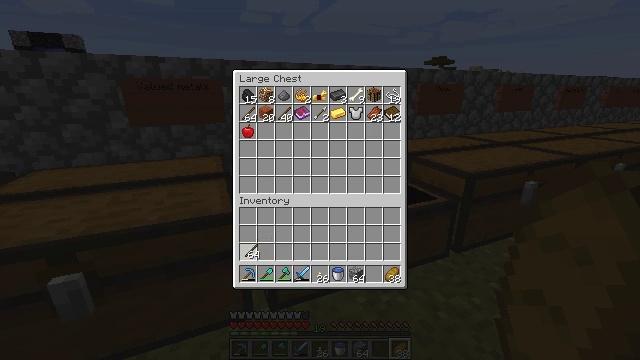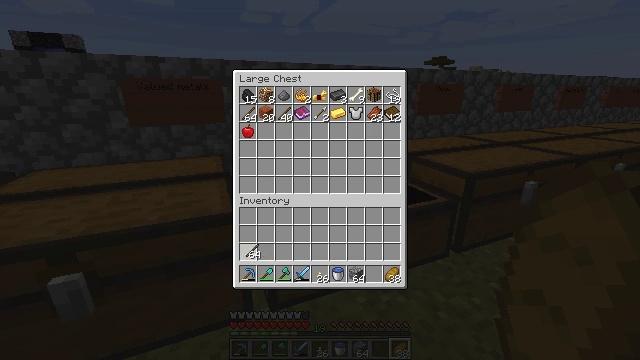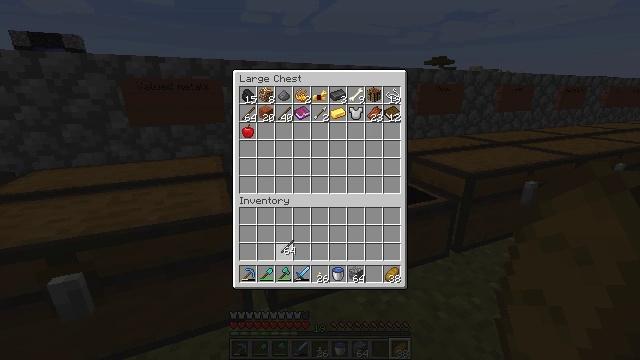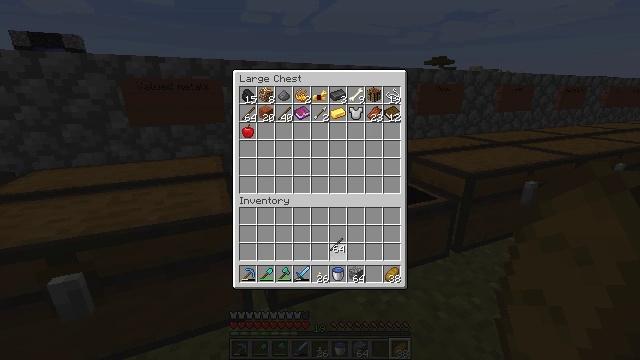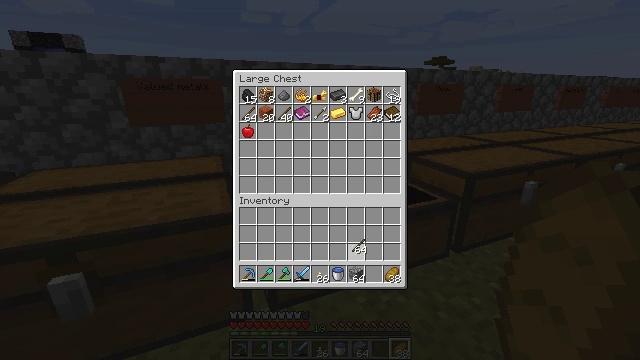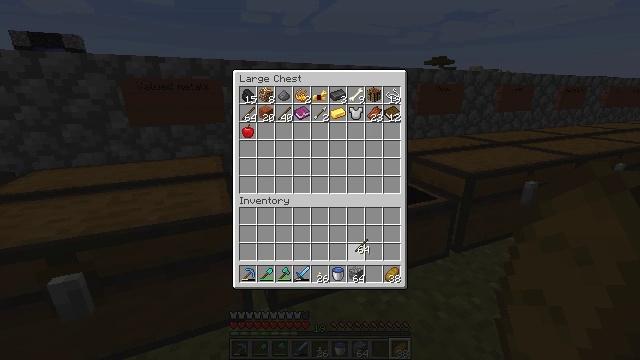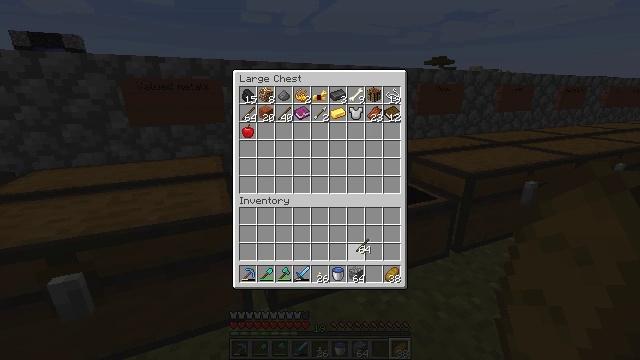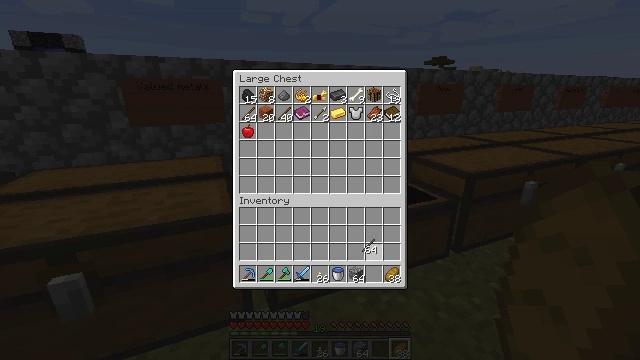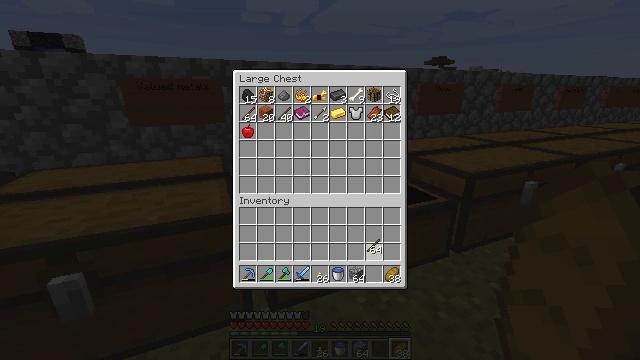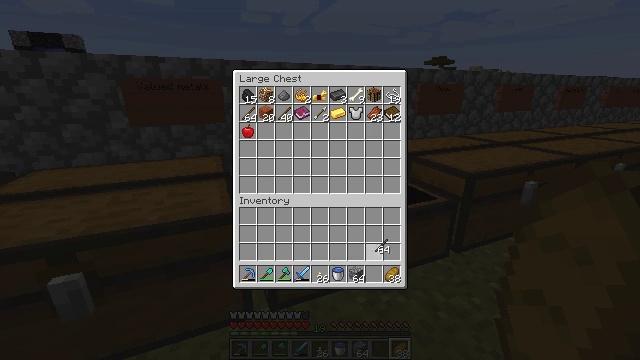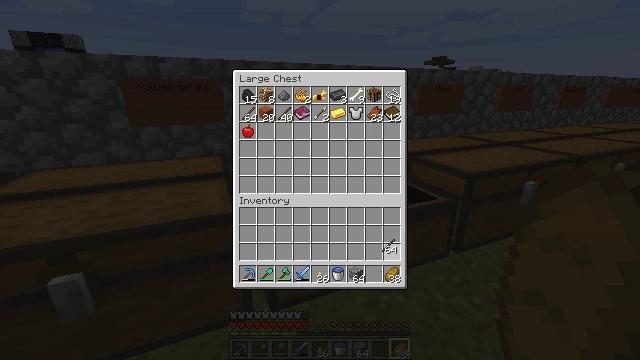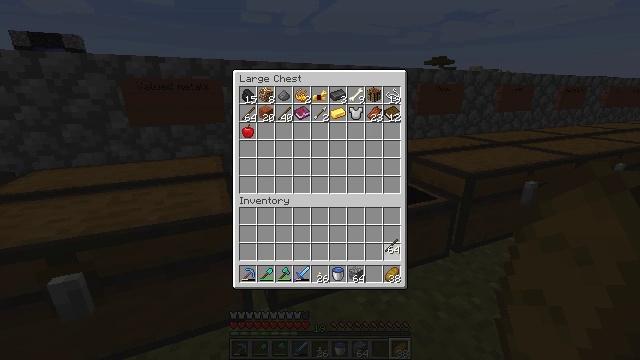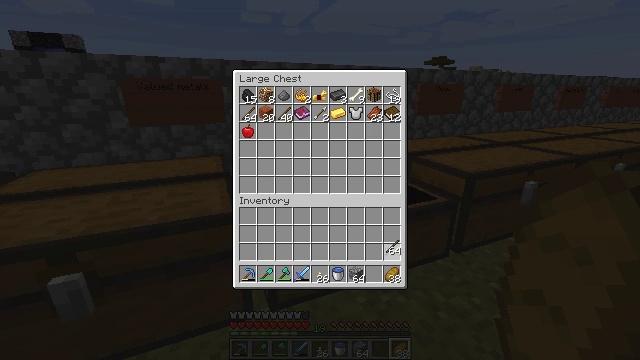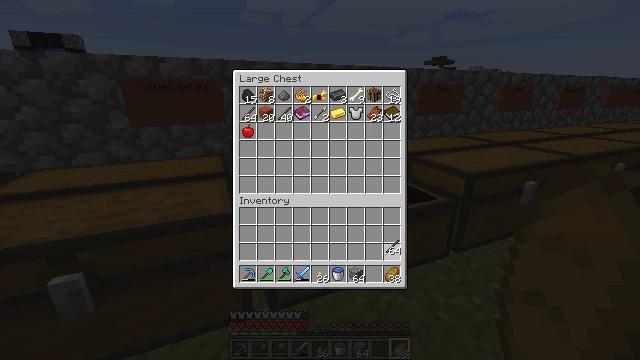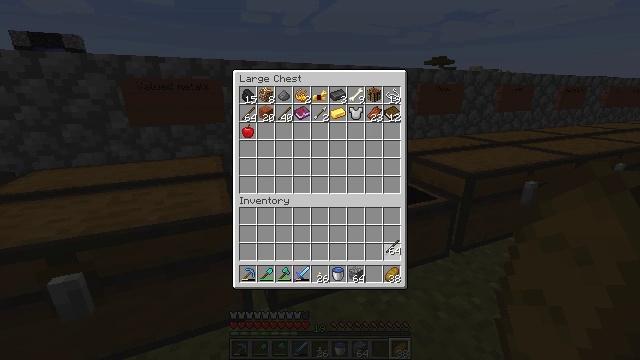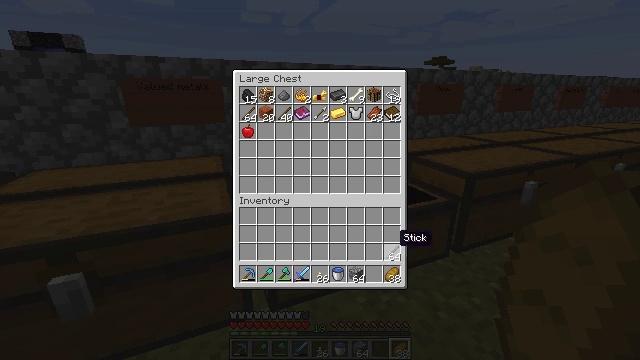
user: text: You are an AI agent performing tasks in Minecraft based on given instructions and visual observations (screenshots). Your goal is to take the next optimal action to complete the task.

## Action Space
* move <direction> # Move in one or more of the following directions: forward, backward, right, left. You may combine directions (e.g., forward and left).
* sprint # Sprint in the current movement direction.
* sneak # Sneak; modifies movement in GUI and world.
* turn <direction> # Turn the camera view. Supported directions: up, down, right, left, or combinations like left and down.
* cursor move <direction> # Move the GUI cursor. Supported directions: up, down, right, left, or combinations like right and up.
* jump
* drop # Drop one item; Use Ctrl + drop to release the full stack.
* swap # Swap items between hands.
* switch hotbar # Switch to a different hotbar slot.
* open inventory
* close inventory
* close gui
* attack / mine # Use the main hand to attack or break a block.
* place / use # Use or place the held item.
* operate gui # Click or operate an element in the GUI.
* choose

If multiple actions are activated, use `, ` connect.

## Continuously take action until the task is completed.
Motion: motion action
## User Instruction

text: Break the mature wheat plants.
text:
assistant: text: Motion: operate gui
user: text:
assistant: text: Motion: cursor move right, operate gui
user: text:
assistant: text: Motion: cursor move right
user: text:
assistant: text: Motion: cursor move right
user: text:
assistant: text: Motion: no_op
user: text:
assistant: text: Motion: no_op
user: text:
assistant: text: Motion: no_op
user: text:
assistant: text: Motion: no_op
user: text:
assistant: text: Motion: cursor move right
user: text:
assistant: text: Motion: cursor move right
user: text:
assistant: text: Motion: no_op
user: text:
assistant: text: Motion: operate gui
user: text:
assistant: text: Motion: operate gui
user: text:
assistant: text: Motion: operate gui
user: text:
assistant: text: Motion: no_op
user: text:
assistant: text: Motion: no_op
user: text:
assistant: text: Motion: no_op
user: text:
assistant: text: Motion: no_op
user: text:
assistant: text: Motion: no_op
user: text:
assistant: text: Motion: turn right and up
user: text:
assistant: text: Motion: turn right and up
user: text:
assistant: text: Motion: turn right and up
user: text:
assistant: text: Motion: turn right and up
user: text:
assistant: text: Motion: move forward, turn right and up
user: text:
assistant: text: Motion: move forward, turn right
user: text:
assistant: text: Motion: move forward, turn right
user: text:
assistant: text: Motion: move forward
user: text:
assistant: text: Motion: move forward
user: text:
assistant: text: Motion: move forward
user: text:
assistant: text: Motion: move forward, turn left and up